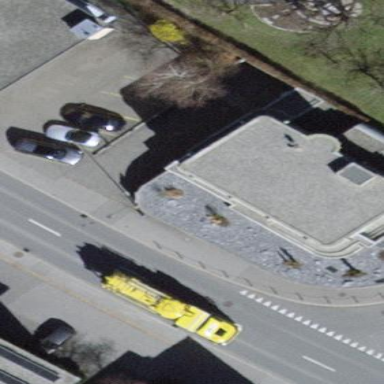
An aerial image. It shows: Office building.